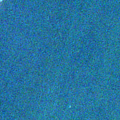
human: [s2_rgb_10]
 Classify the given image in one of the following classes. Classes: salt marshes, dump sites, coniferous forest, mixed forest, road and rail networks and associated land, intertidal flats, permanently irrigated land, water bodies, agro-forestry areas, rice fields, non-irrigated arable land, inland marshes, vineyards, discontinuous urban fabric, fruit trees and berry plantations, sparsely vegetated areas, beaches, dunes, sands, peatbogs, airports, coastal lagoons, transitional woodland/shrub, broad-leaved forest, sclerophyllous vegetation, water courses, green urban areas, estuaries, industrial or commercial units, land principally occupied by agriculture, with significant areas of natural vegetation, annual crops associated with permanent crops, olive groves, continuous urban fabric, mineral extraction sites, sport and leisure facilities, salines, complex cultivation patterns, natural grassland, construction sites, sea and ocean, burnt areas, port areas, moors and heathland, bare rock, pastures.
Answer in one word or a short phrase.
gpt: sea and ocean